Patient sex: M
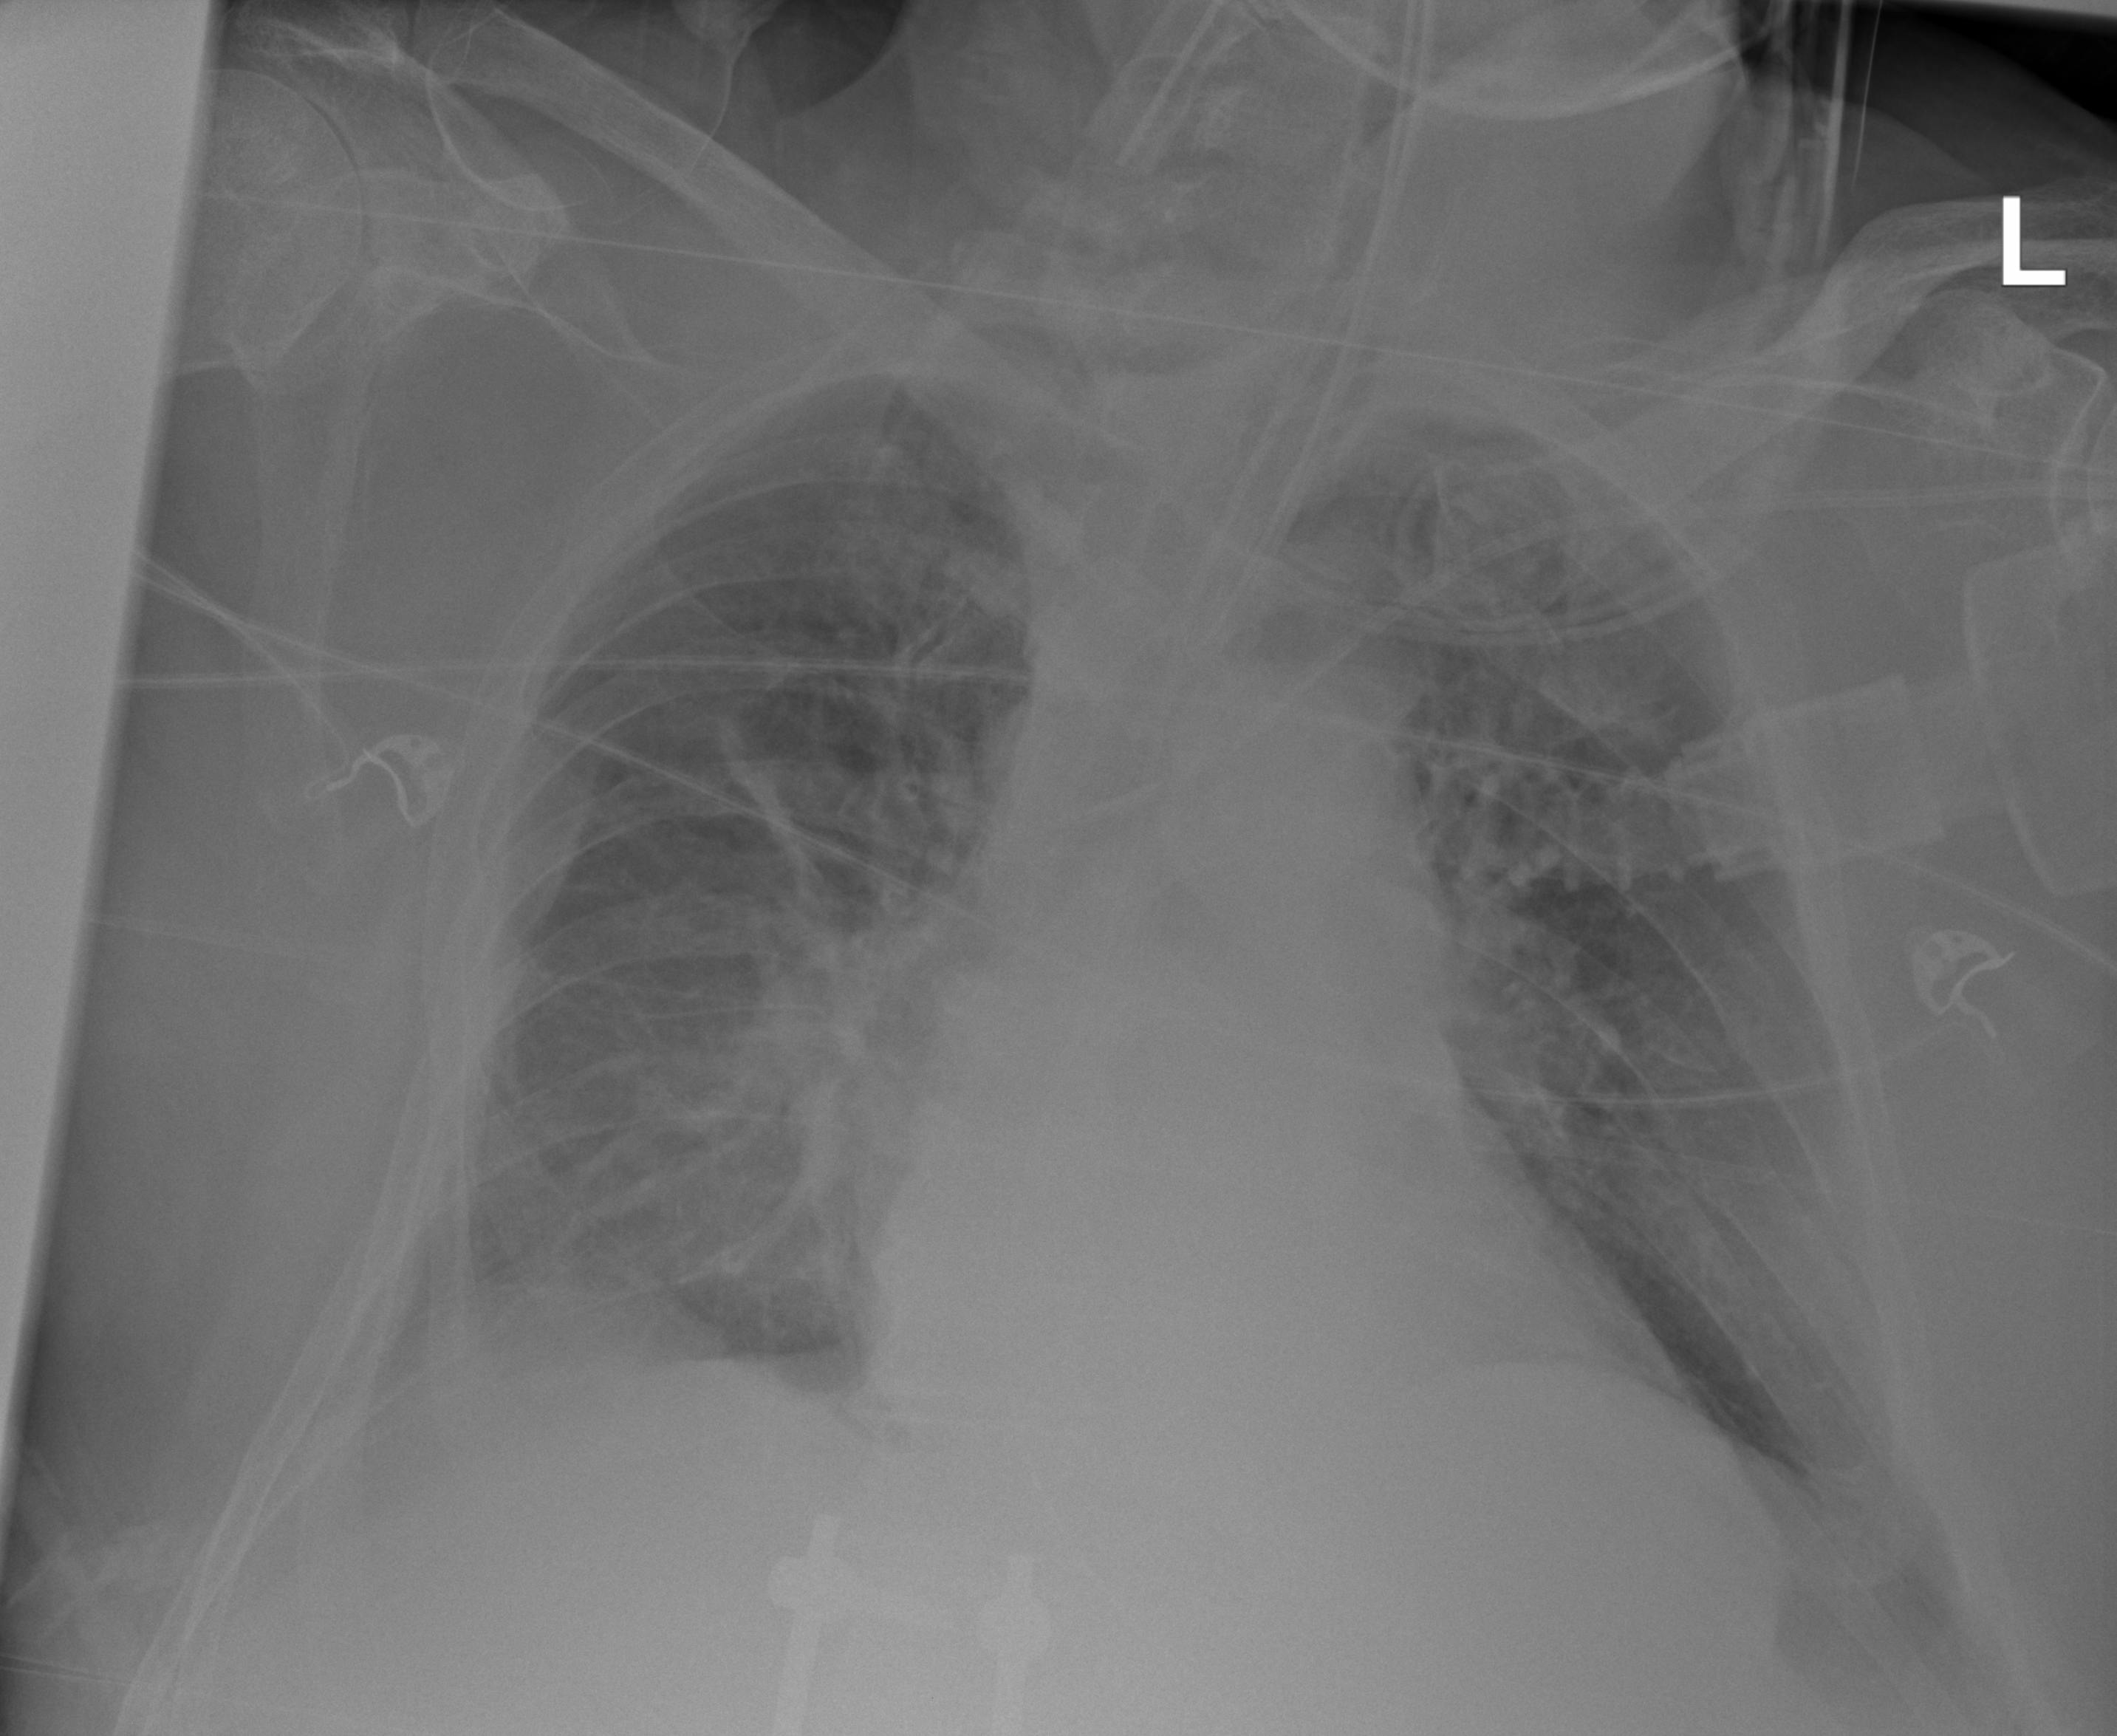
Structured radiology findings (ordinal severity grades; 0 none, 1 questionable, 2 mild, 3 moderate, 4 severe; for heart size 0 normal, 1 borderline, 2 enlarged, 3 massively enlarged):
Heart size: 1
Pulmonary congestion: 2
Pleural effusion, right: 2
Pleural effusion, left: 2
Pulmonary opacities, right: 2
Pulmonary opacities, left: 2
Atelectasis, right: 2
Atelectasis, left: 2